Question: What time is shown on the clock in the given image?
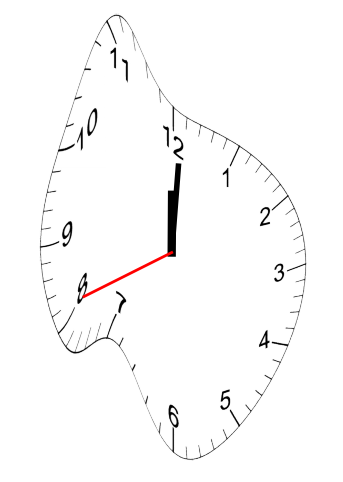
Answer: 12:00:41